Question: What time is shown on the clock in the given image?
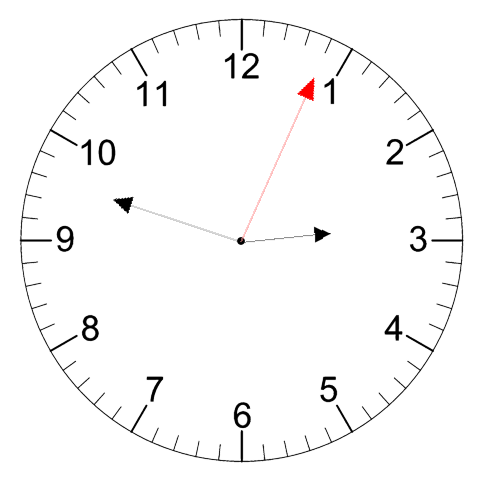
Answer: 02:48:04